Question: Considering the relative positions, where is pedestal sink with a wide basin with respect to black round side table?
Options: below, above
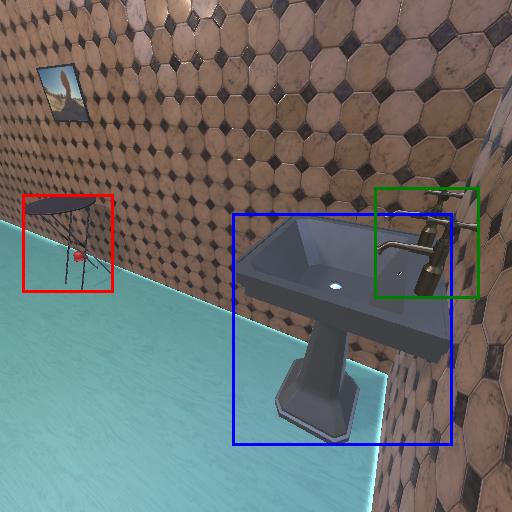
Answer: below